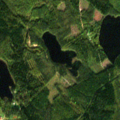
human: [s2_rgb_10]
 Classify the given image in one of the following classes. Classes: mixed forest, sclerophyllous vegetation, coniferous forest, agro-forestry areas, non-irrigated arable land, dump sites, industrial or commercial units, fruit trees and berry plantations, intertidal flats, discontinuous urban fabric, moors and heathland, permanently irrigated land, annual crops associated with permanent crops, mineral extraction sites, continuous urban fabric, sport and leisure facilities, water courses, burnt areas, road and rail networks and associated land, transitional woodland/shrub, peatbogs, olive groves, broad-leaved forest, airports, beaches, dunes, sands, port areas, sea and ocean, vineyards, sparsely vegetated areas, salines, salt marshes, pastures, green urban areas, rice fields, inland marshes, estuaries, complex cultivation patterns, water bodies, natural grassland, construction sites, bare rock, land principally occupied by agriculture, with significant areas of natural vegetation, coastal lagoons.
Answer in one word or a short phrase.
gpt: coniferous forest, mixed forest, transitional woodland/shrub